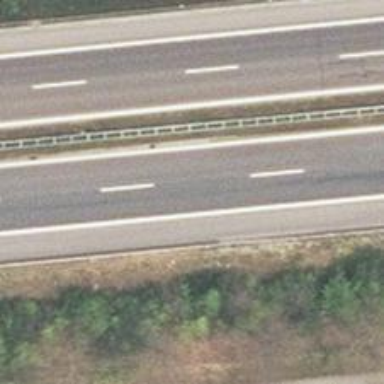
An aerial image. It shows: Motorway with concrete surface.